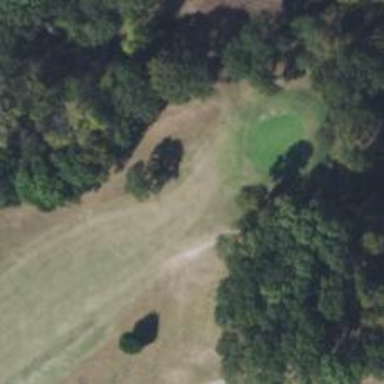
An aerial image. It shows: View of golf hole.